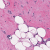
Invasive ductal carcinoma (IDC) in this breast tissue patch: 0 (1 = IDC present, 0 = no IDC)